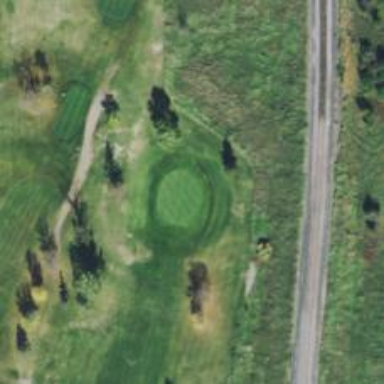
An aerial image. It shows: Golf hole.